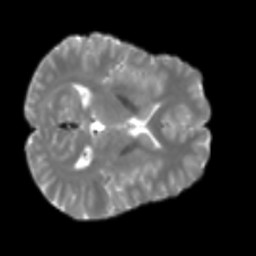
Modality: T2w
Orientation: axial
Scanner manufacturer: siemens
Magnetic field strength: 3 T
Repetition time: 4 s
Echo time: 0.0594 s